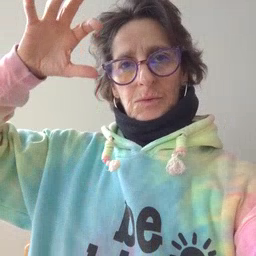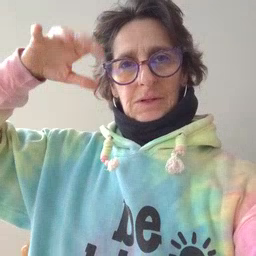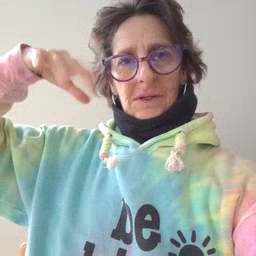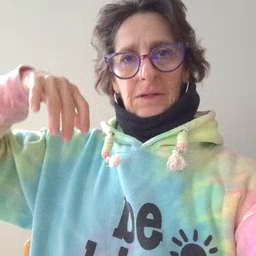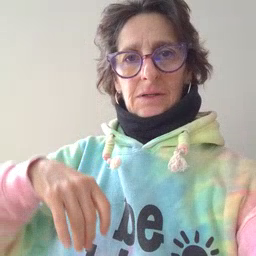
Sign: rain